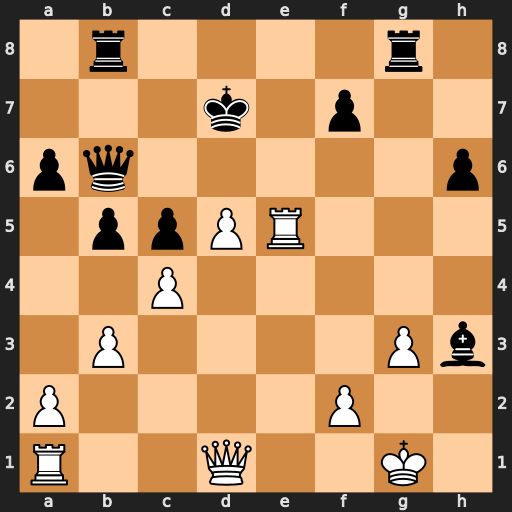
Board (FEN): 1r4r1/3k1p2/pq5p/1ppPR3/2P5/1P4Pb/P4P2/R2Q2K1
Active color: w
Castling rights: -
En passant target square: -
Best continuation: Qh5 Qf6 Qxh3+